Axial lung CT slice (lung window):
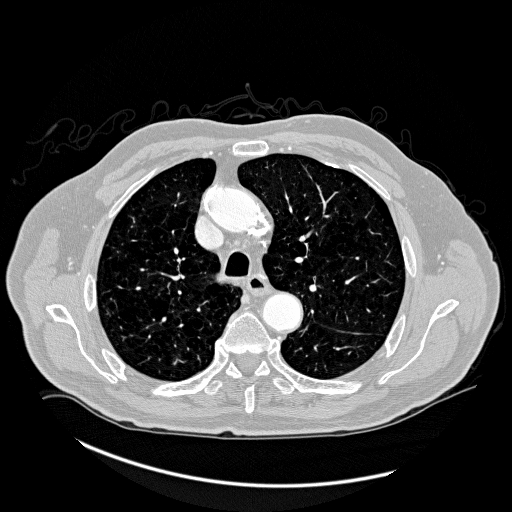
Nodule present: no